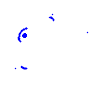
Particle: pion